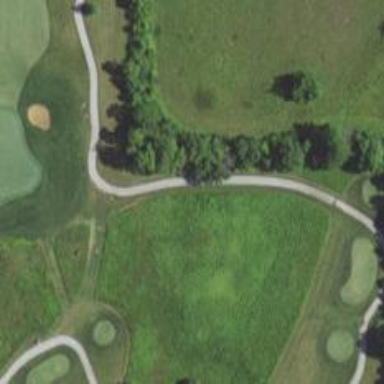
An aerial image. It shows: Pathway for golfing.